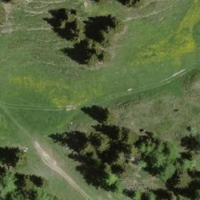
EUNIS habitat code: 23
Species observed at this site:
Euphorbia cyparissias